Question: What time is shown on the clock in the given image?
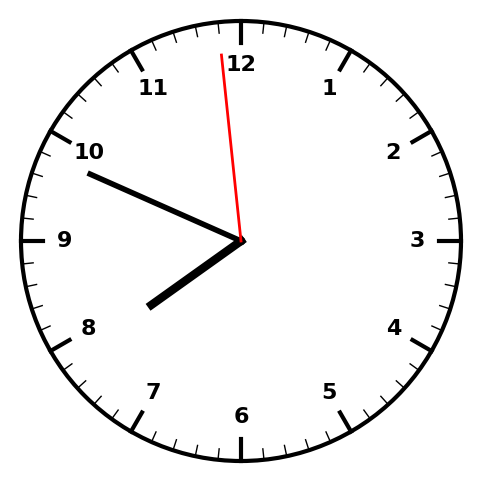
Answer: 07:48:59